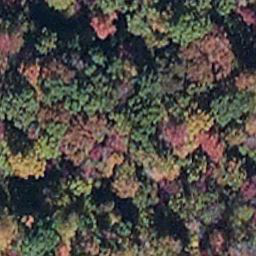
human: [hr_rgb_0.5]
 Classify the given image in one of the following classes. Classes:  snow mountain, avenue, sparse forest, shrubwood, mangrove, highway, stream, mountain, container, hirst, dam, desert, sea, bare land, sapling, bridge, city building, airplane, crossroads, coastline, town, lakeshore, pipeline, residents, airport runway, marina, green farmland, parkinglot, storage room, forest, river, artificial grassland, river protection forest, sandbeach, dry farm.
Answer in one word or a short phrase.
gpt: mangrove